Field crop: maize
Growth stage: 1
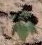
Species: chenopodium